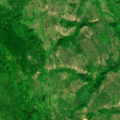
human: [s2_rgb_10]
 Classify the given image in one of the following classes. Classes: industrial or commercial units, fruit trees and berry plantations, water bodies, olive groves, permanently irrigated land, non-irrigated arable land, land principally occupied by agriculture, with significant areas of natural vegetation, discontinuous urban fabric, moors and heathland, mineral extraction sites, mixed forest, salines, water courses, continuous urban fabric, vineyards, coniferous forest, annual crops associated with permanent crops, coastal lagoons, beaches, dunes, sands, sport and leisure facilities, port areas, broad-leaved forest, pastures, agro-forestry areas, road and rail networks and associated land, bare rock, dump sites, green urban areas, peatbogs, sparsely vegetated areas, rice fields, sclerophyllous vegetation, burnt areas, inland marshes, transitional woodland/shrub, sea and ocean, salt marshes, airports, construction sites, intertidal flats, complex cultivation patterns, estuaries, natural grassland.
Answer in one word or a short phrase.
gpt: complex cultivation patterns, land principally occupied by agriculture, with significant areas of natural vegetation, broad-leaved forest, transitional woodland/shrub